Field crop: tomato
Growth stage: 1
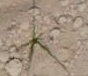
Species: cyperus